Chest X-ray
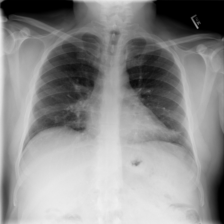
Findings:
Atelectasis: negative
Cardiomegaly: negative
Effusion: negative
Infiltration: negative
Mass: negative
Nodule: negative
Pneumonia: negative
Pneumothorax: negative
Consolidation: negative
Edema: negative
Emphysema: negative
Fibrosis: negative
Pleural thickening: negative
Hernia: negative